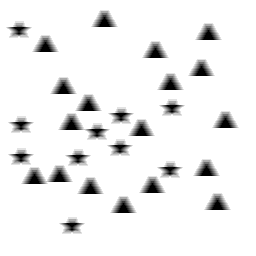
Squares: 0
Triangles: 18
Stars: 10
Total shapes: 28